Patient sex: M
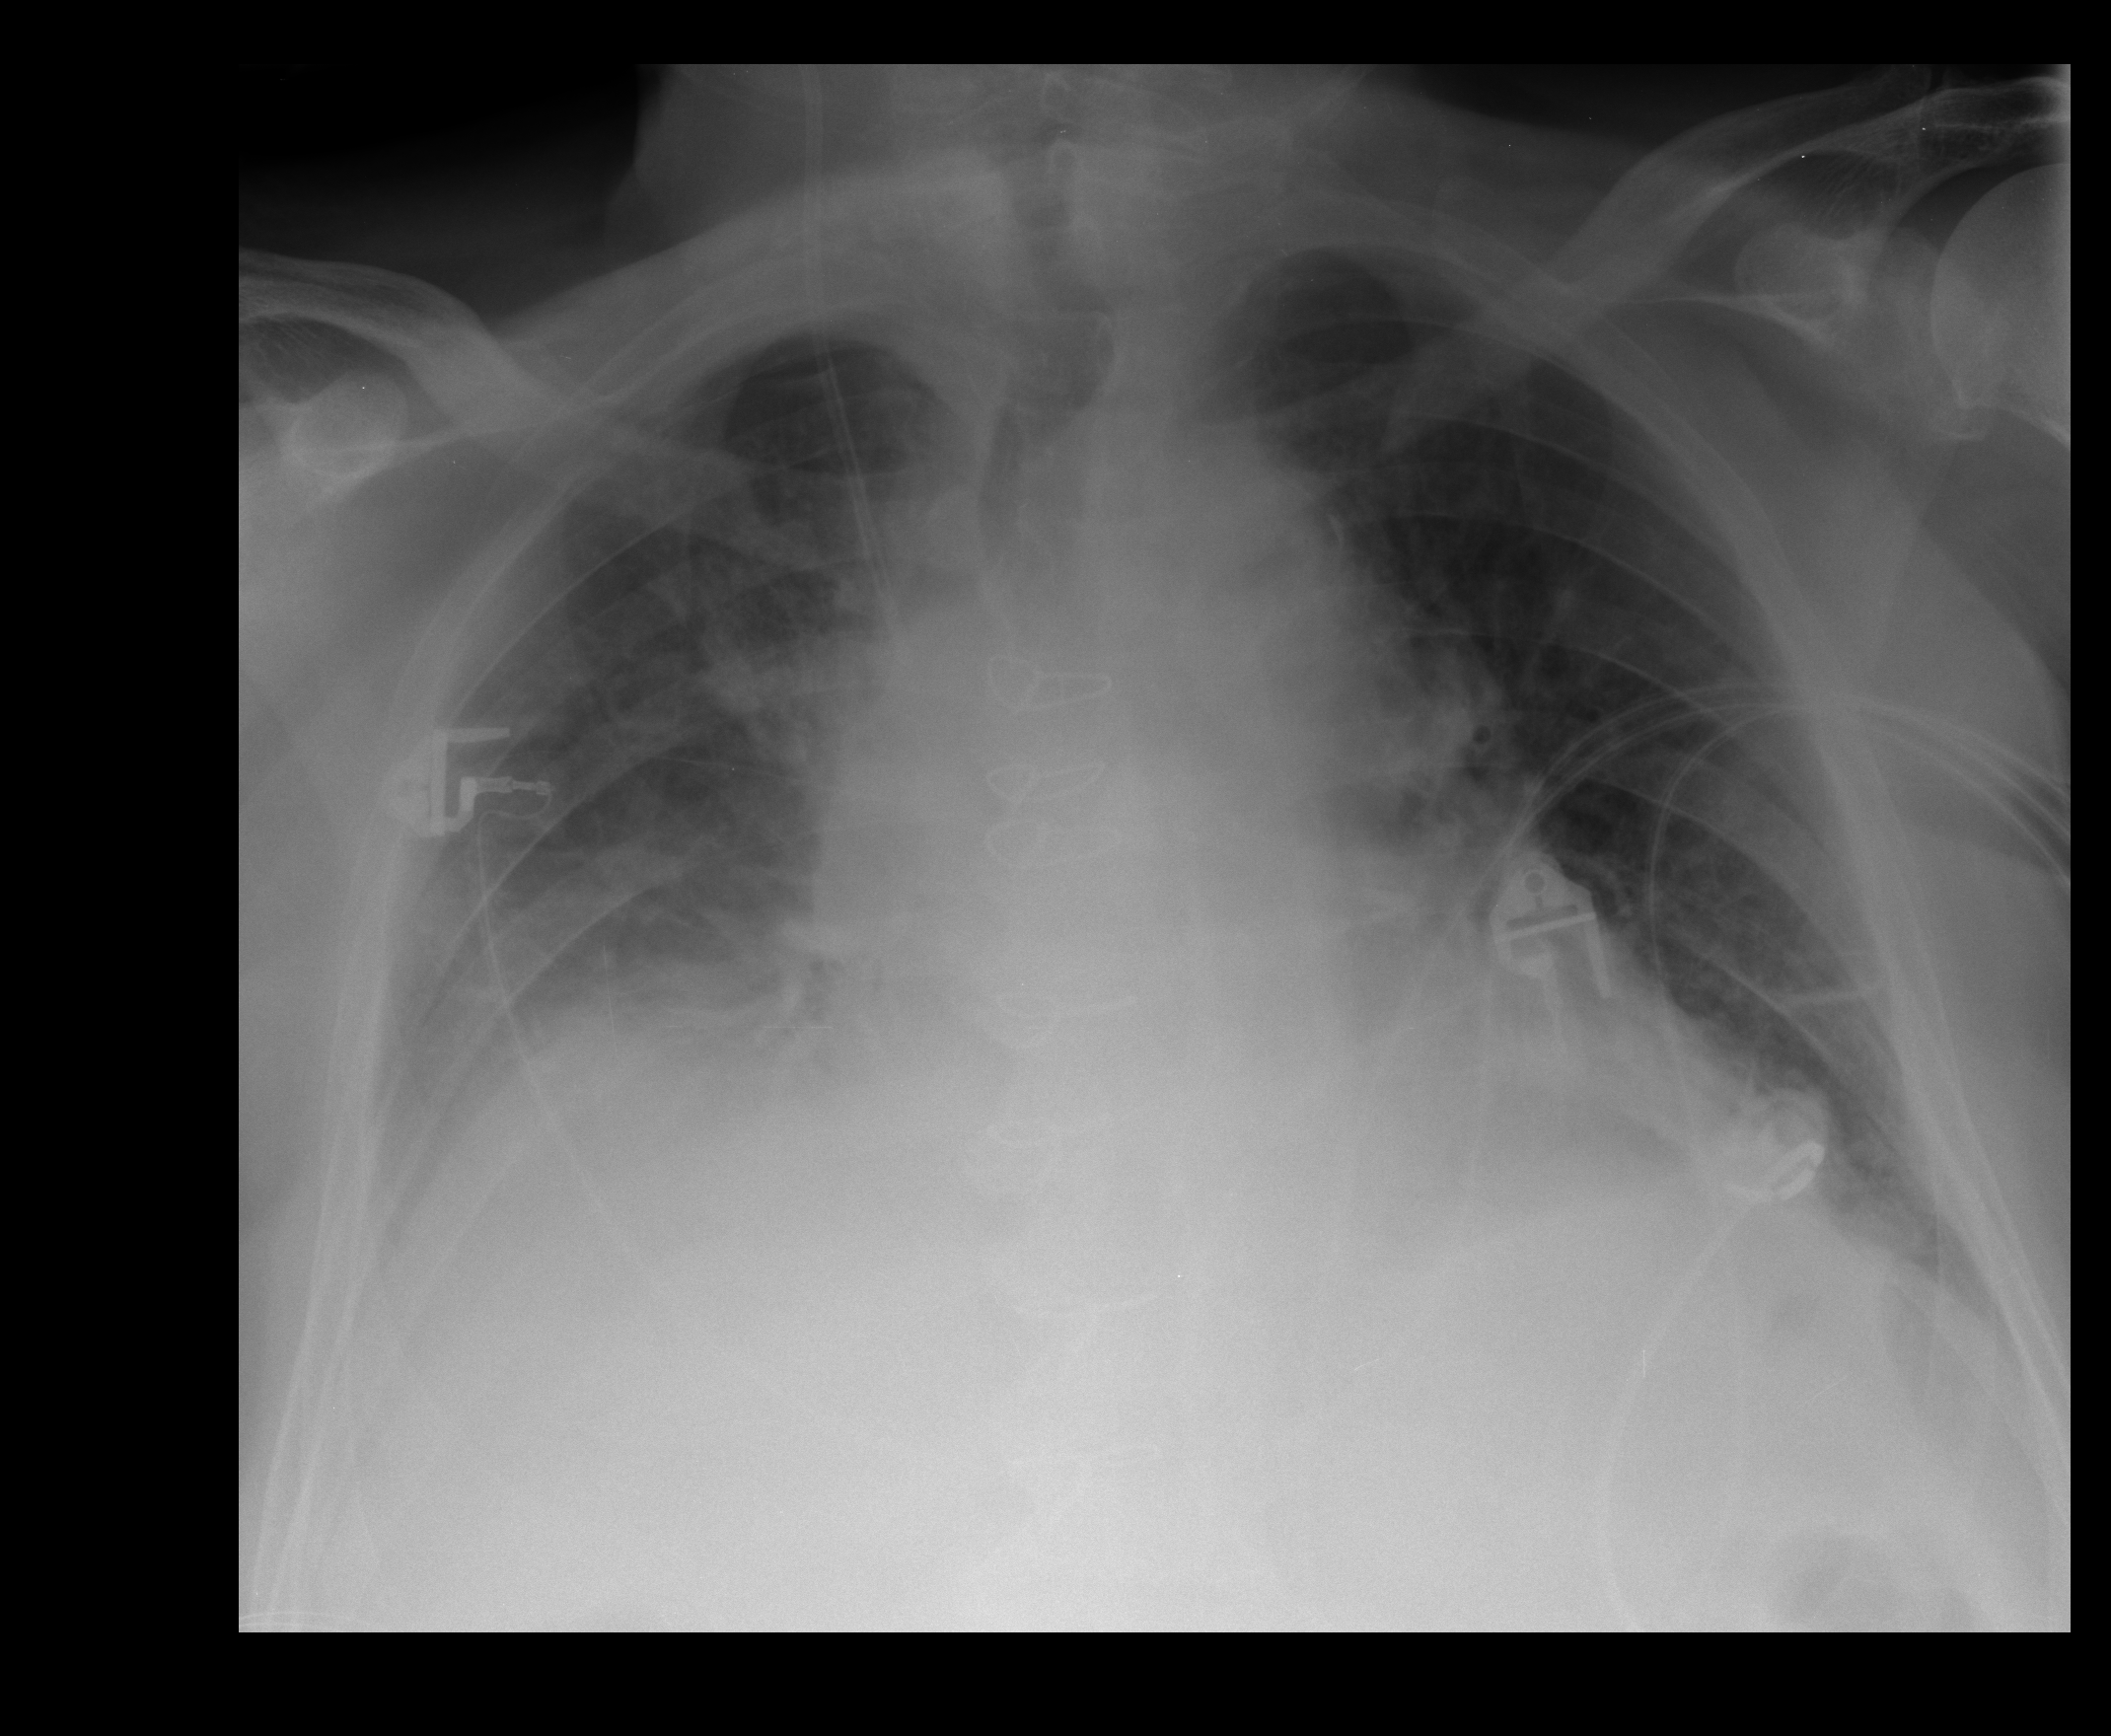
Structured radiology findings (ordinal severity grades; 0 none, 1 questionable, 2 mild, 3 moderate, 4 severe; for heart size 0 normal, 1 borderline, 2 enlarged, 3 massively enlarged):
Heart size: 2
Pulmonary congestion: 2
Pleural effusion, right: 2
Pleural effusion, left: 1
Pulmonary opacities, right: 1
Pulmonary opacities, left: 0
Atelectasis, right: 2
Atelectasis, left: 2